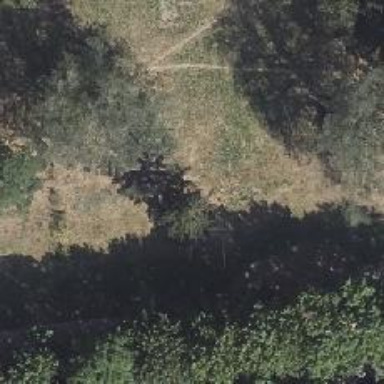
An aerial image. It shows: Evergreen tree with needle-leaved leaves.